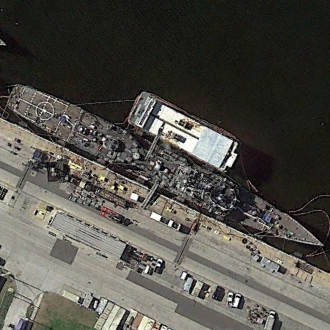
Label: Ticonderoga-class_cruiser